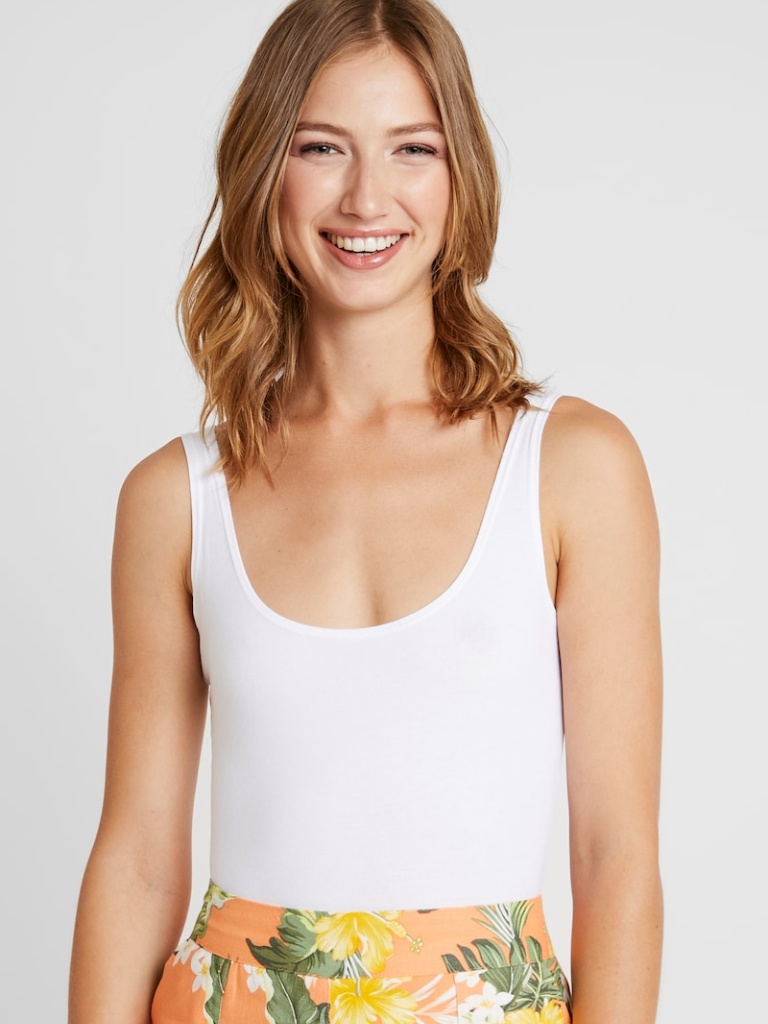
cotton tight sleeveless waist length Fully Tucked in scoop bodysuit